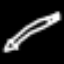
Label: pencil